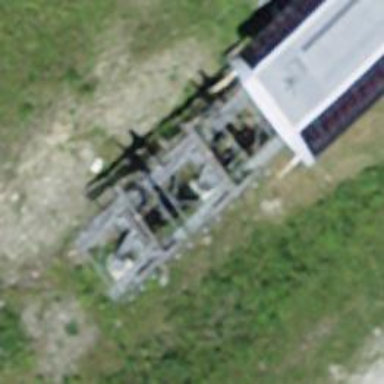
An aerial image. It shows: Pylon for aerialway.